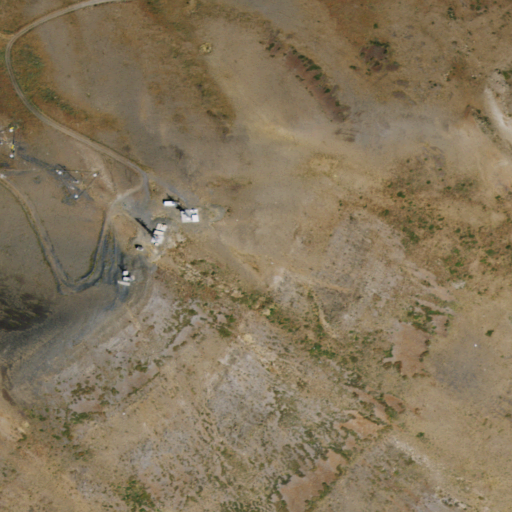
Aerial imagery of mountain in Nevada named Ellen D Mountain containing shrub, low intensity development, and high intensity development